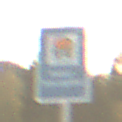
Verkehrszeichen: Wasserschutzgebiet
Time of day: SunriseSunset
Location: Outdoor (Nature)
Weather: PartlyCloudy
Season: NotSpecified
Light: Natural